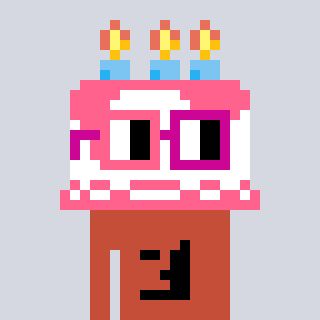
a pixel art character with square pink and red glasses, a cake-shaped head and a rust-colored body on a cool background